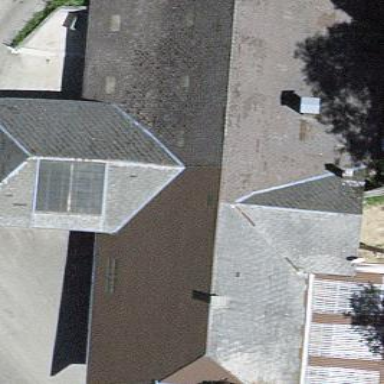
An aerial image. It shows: Farm building.